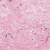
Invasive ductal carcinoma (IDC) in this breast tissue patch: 0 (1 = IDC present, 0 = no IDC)